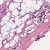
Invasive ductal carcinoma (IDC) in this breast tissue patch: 1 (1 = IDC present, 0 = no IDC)